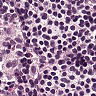
Metastatic tissue present: no